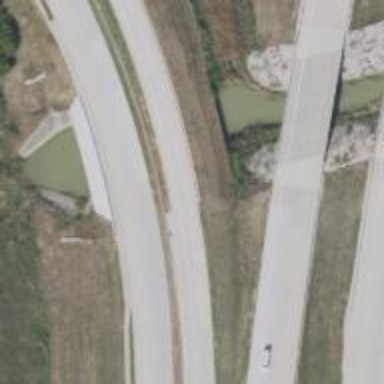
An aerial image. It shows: There is secondary road bridge with frontage road.